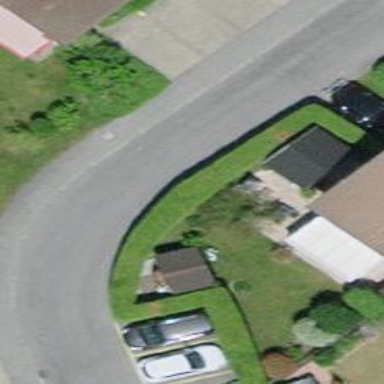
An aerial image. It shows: Hedge acting as barrier.